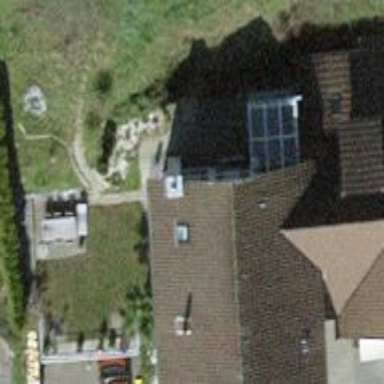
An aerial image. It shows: Semidetached house.